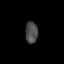
Tissue: skin
Cell type: Epithelial cells
Senescence score: 0.2813
Nuclear area (px): 274
Mean DAPI intensity: 72.285